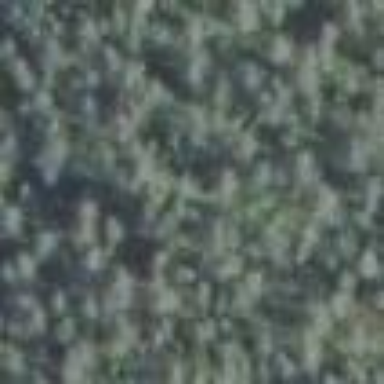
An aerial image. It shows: Needle-leaved woodland.